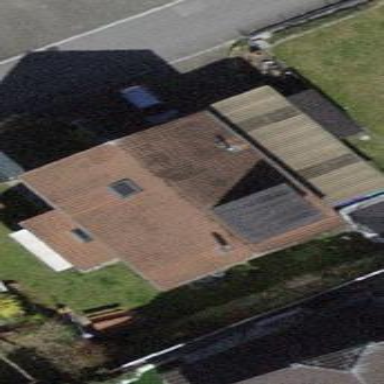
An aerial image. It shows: Building with tile roof.